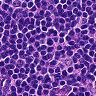
Metastatic tissue present: no